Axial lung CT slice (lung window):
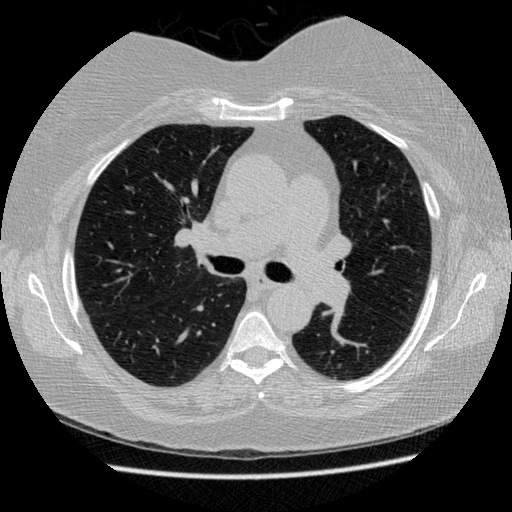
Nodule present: no